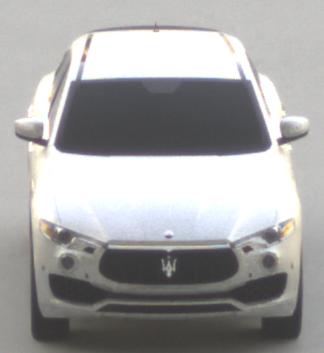
Make: Maserati
Model: Levante GT Hybrid
Detailed model: Levante
Model produced from: 2021/07
Model produced until: 2022/10
Doors: 4
Color: white
Road condition: dry road
Daytime: sunrise or sunset
Contrast: medium contrast